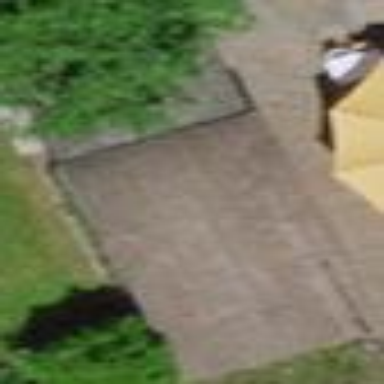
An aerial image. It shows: Shed.